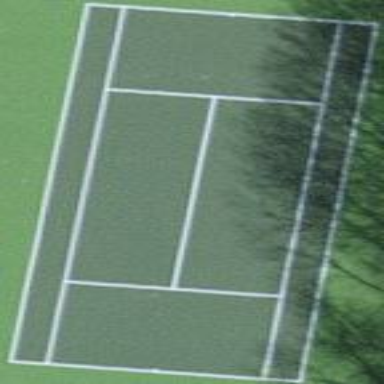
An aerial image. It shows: Tennis court on the leisure land pitch.